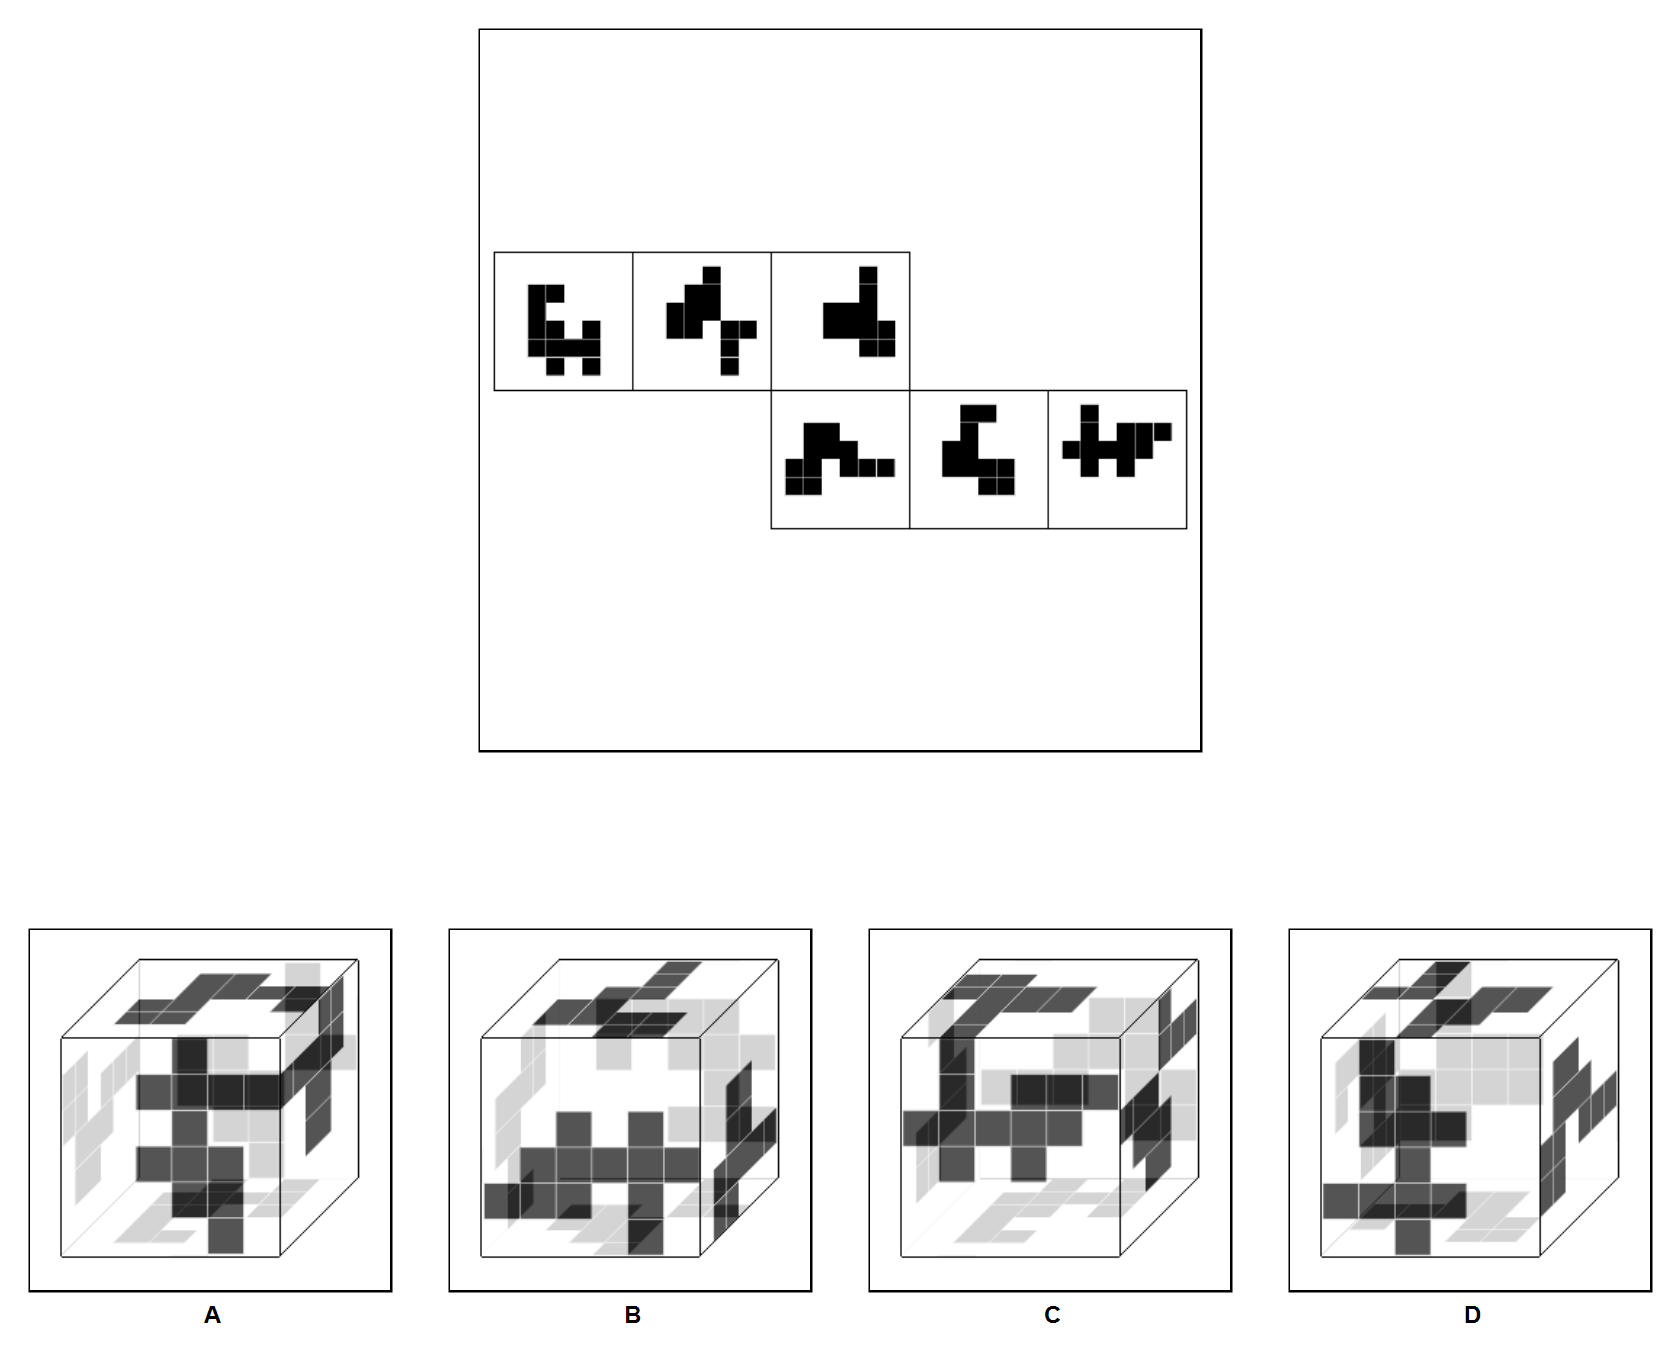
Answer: C